Question: i am not able to set the height of the Div of this theme to 156px;
Its inheriting css property from some place else and making it 118px

Please the following website in Chrome and firefox you will see the difference
<URL>
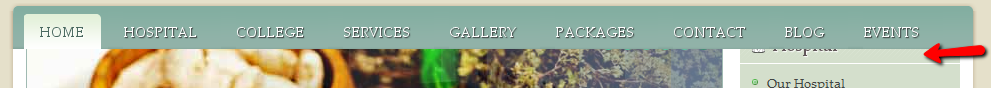
Answer: It's coming from '1-default.css', line 19.
Remove the 'height: 118px' property.
You should really be using Firebug (for Firefox) or Developer Tools (for Chrome) to figure out this sort of issue on your own.